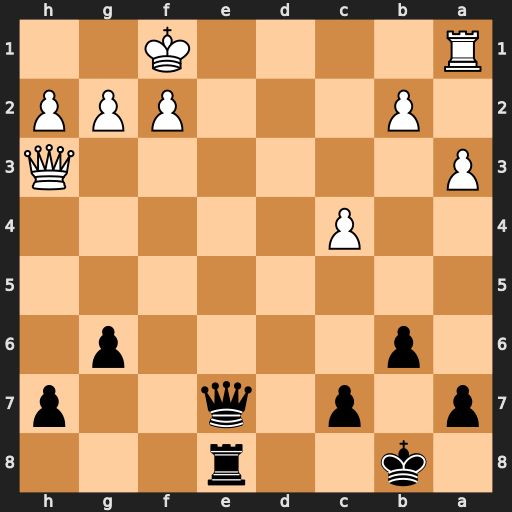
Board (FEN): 1k2r3/p1p1q2p/1p4p1/8/2P5/P6Q/1P3PPP/R4K2
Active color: b
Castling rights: -
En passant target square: -
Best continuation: Qe2+ Kg1 Qe1+ Rxe1 Rxe1#